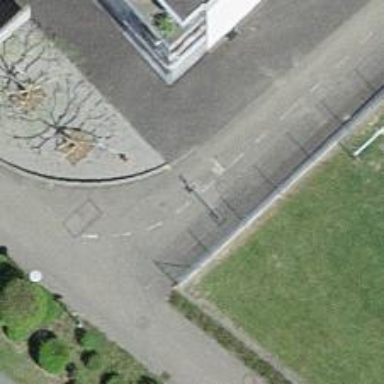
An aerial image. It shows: Swing gate.